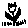
Label: flower